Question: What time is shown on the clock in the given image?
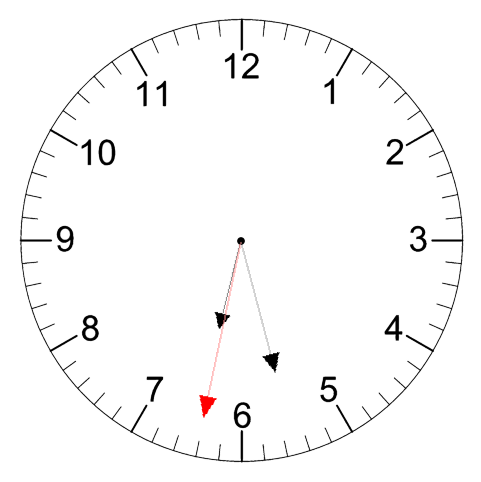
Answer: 06:27:32